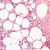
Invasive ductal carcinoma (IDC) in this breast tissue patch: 0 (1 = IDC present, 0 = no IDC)